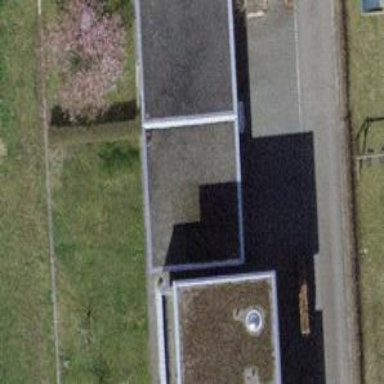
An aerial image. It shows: View of roof of building.